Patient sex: F
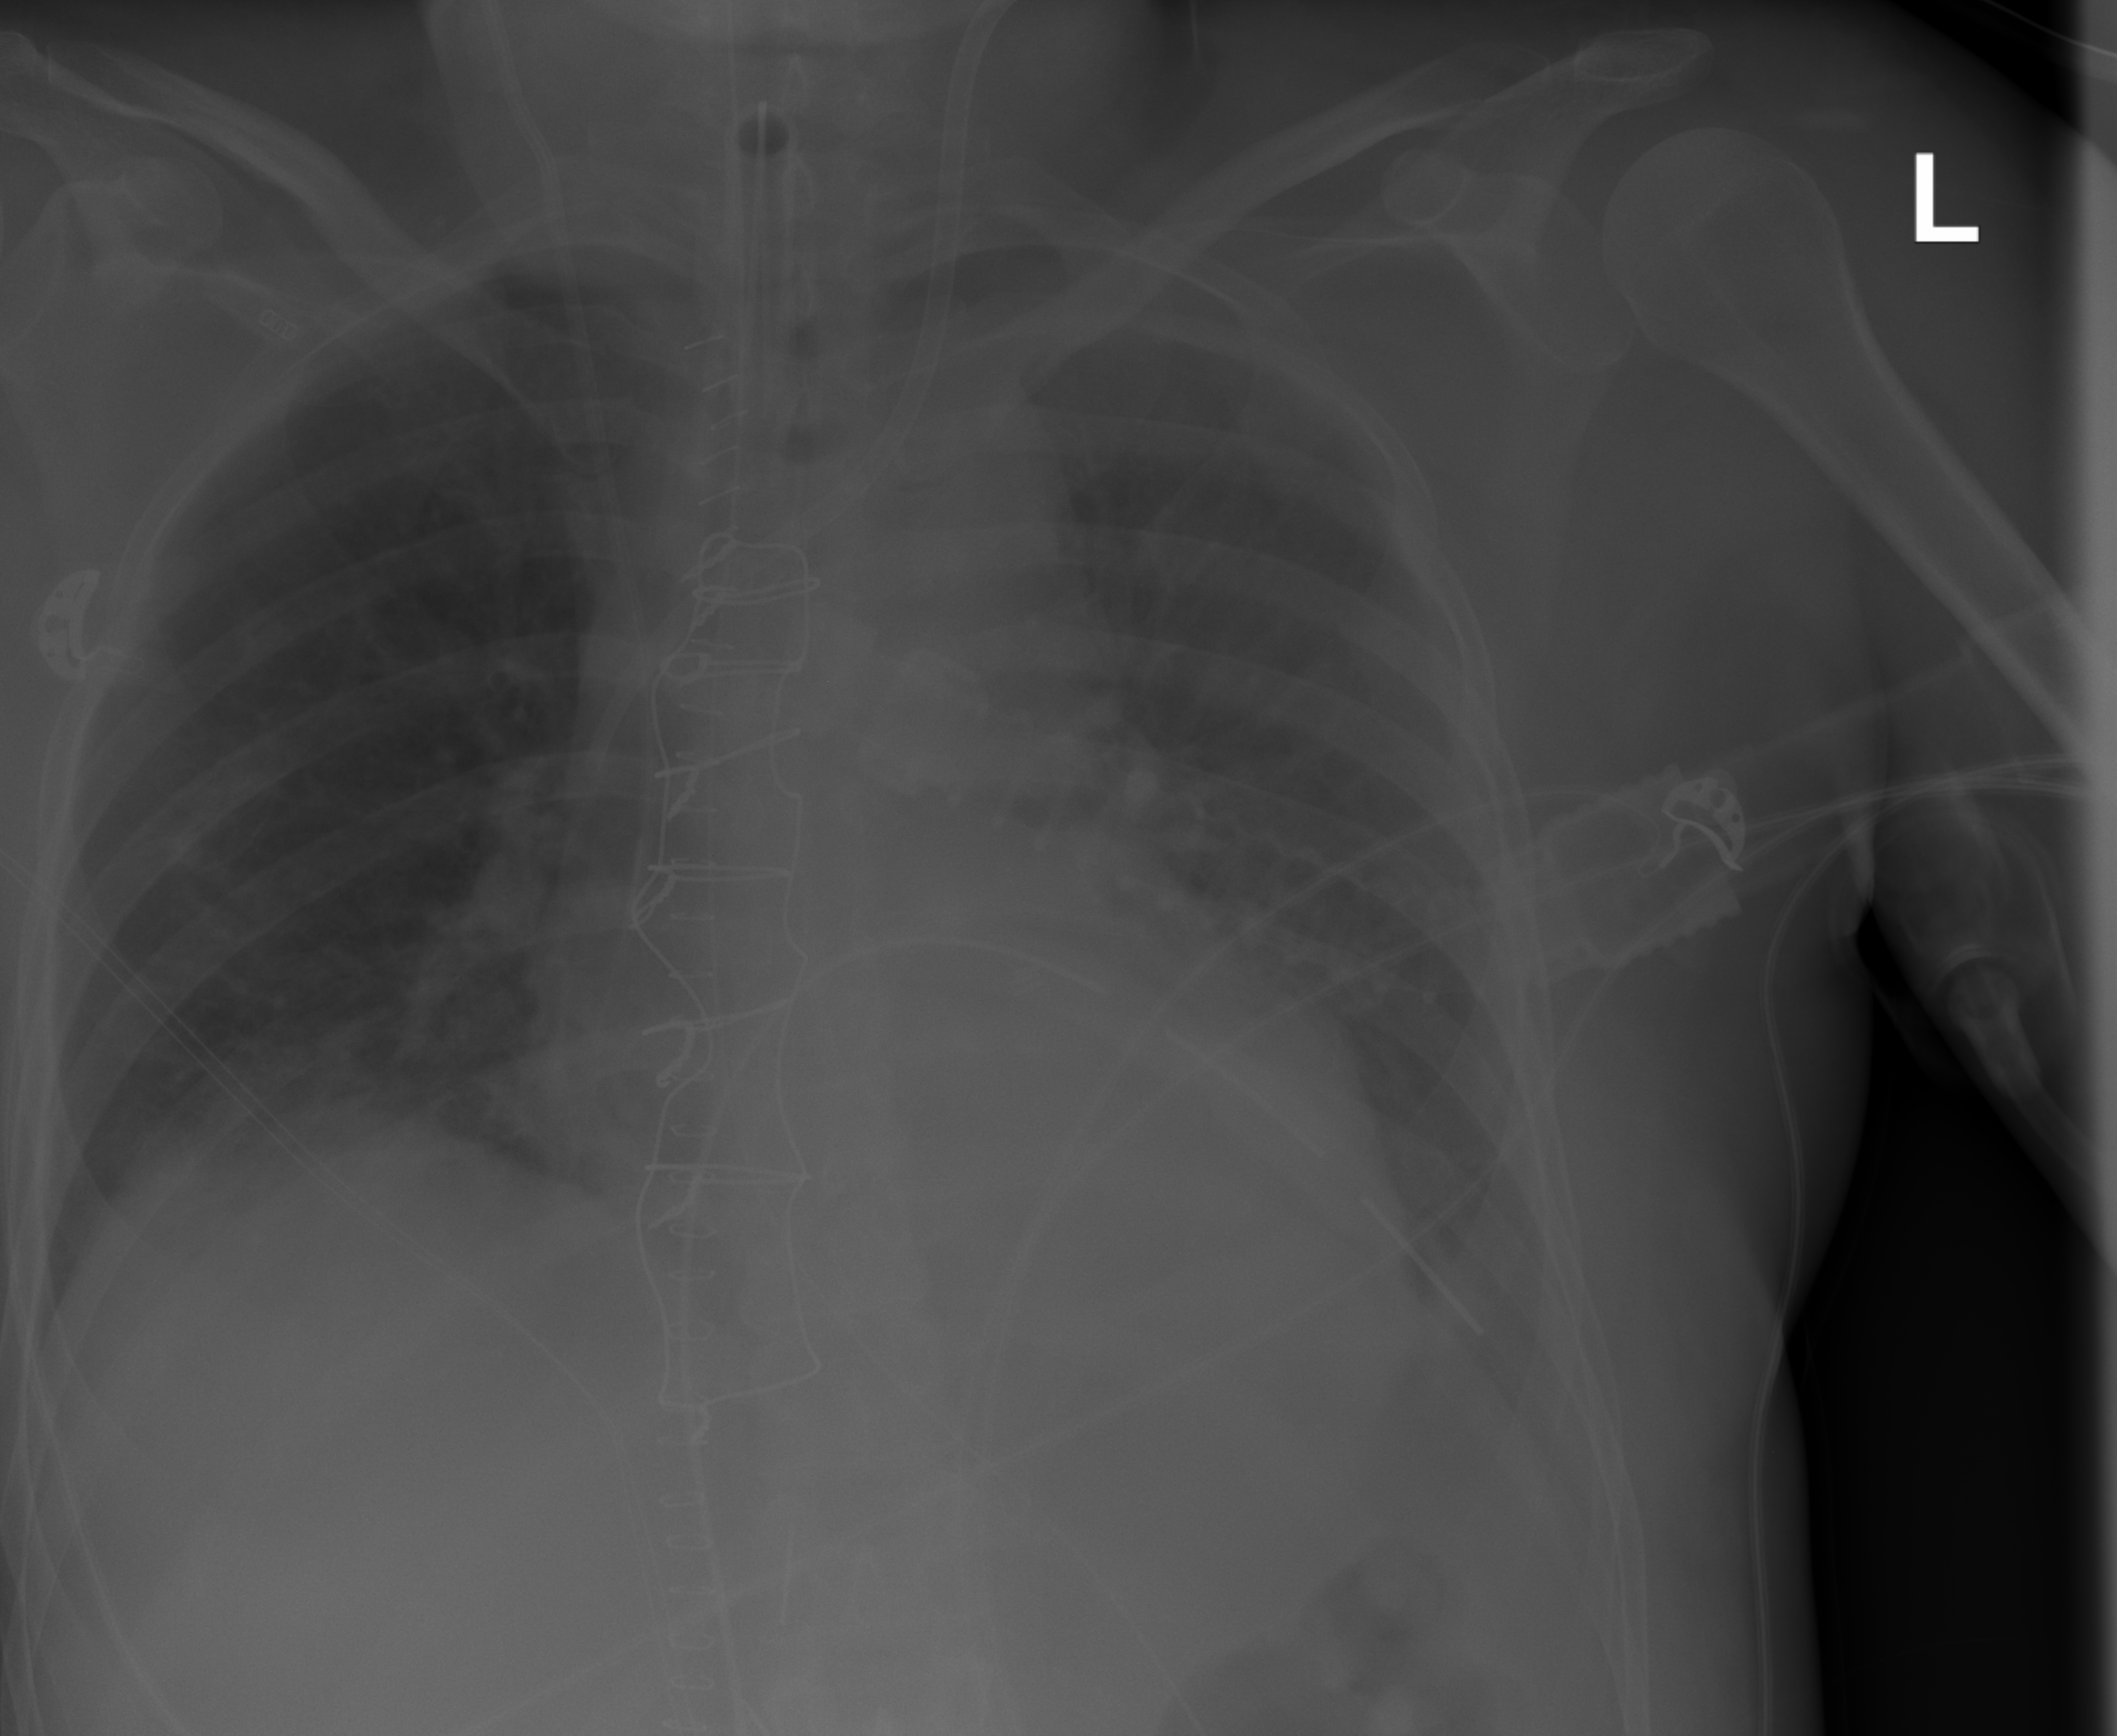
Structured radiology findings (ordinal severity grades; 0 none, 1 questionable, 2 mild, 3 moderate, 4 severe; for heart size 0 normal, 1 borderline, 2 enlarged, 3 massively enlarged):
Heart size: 2
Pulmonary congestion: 0
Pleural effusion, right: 0
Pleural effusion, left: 2
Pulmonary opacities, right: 1
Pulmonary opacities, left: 0
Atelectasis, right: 1
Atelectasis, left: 2